Question: I would like to use component which looks like this list which you can use when setting hour in windows phone. What is this component name? How to add elements to it?

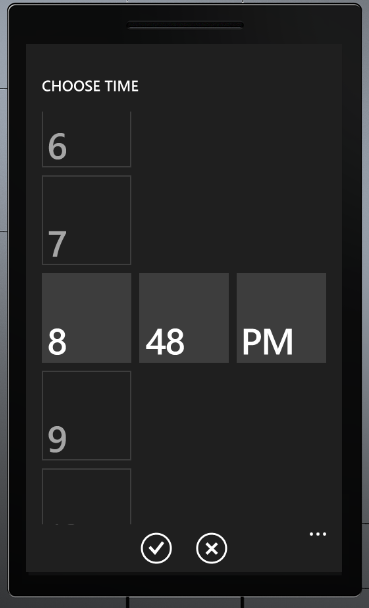
Answer: Its component in the Silverlight Toolkit is the LoopingSelector which enables users to implement various looping scenarios in an easy way. You can check that <URL> for more info.